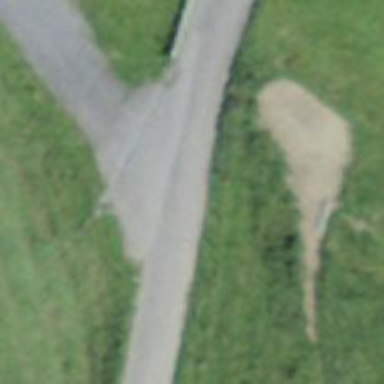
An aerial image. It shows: Asphalt track with grade1 tracktype.